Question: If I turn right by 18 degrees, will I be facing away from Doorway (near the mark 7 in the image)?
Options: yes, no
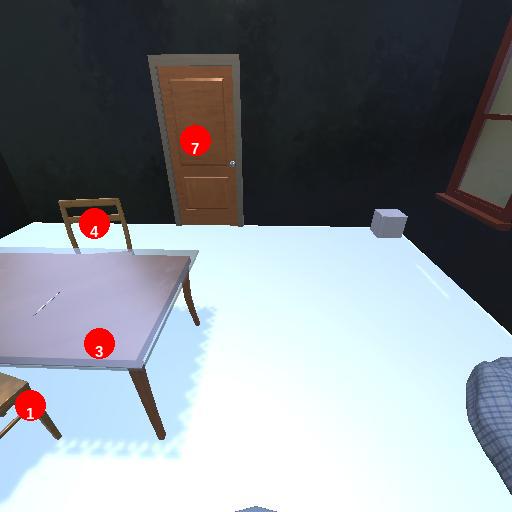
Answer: yes